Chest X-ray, AP view. Patient: 6 years old, sex M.
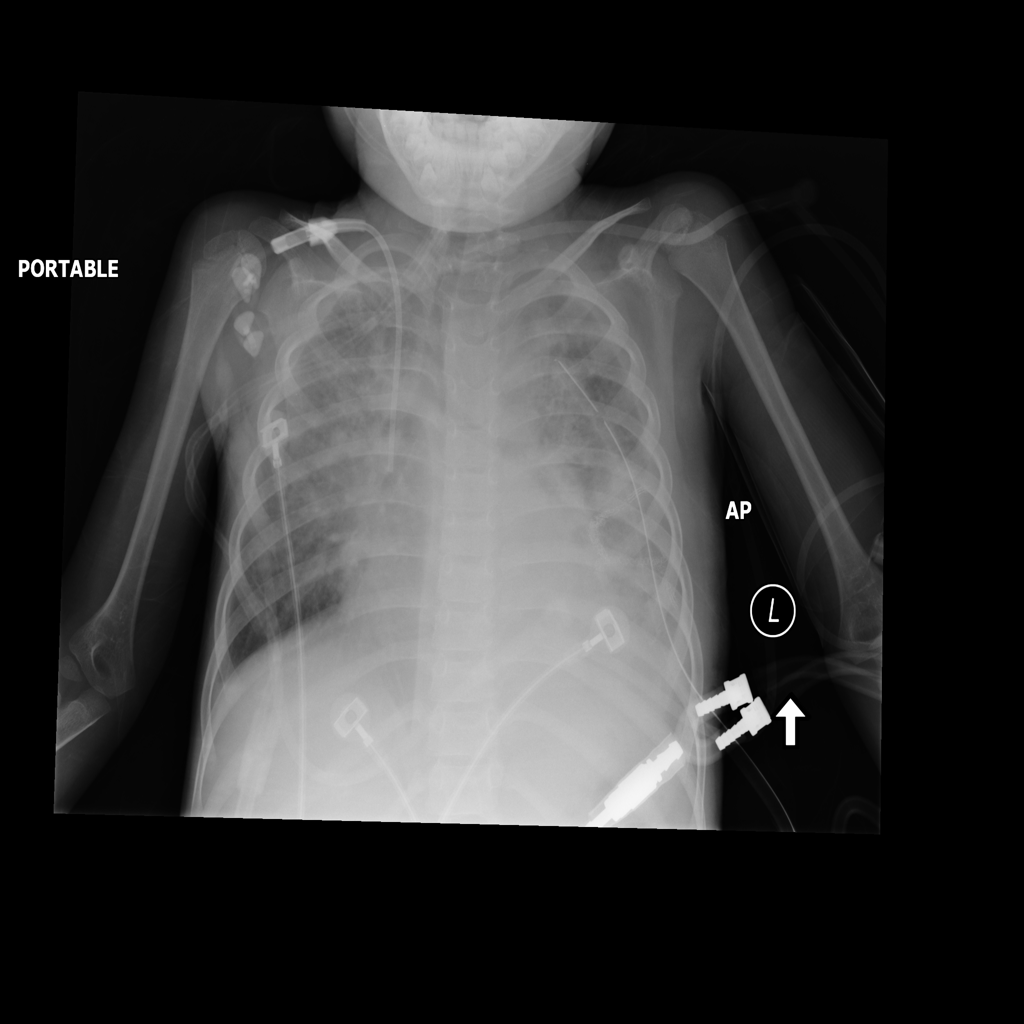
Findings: Infiltration